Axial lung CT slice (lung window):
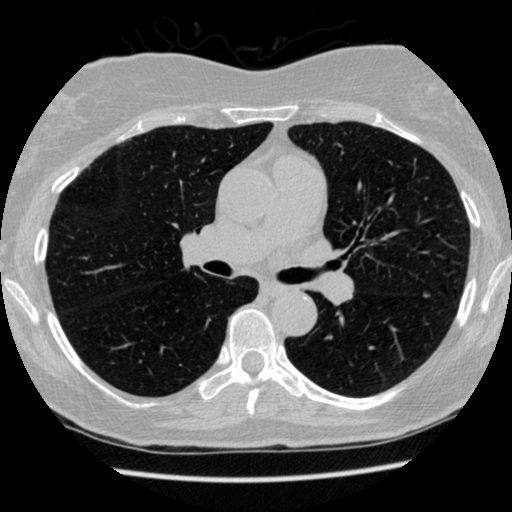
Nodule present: no